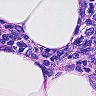
Metastatic tissue present: no